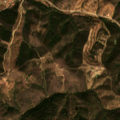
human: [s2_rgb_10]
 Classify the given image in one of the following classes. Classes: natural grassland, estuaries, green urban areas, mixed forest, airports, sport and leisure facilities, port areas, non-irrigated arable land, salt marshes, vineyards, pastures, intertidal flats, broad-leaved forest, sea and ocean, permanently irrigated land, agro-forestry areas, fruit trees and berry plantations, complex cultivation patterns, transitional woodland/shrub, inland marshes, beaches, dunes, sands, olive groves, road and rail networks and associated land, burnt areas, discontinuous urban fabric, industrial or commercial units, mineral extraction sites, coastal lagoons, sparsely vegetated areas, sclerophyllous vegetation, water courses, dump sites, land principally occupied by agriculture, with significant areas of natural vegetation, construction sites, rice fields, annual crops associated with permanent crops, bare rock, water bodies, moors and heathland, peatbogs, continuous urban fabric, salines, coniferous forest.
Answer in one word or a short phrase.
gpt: land principally occupied by agriculture, with significant areas of natural vegetation, broad-leaved forest, transitional woodland/shrub